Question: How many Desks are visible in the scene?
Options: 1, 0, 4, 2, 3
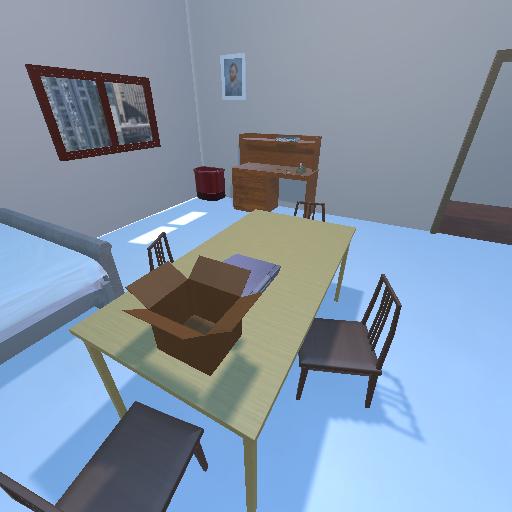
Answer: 1